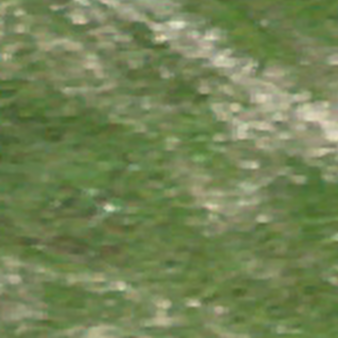
Label: other